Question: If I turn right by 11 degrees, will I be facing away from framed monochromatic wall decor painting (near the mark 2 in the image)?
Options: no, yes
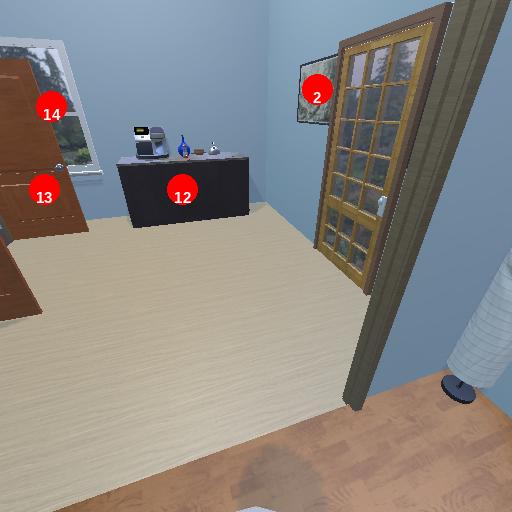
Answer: no